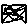
Label: hexagon